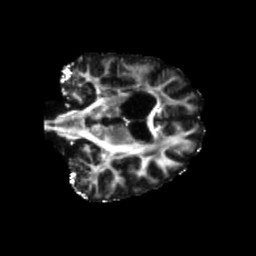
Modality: FA
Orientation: coronal
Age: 70
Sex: male
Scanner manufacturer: siemens
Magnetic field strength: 3 T
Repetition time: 5.47 s
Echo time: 0.0854 s